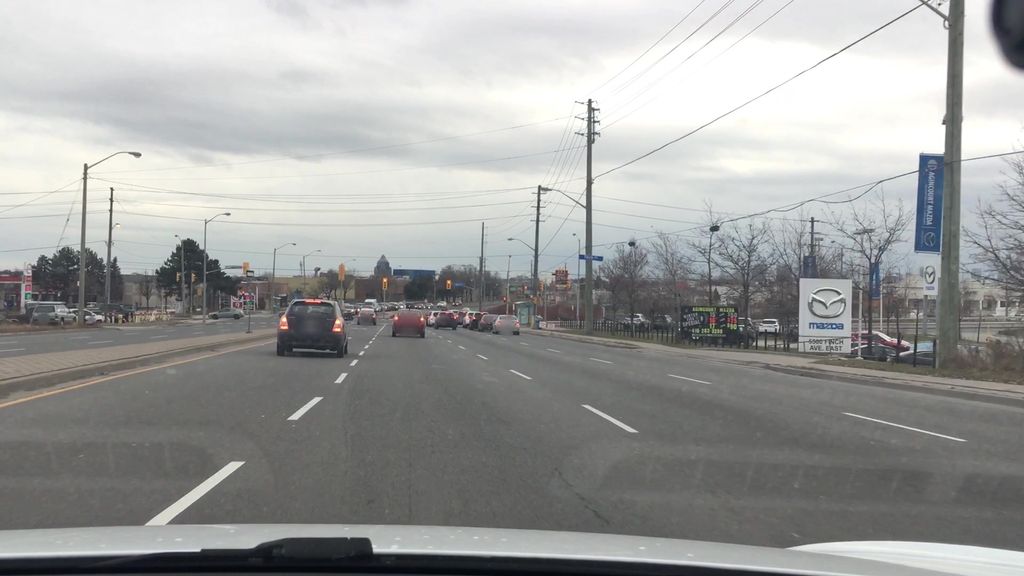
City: toronto